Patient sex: M
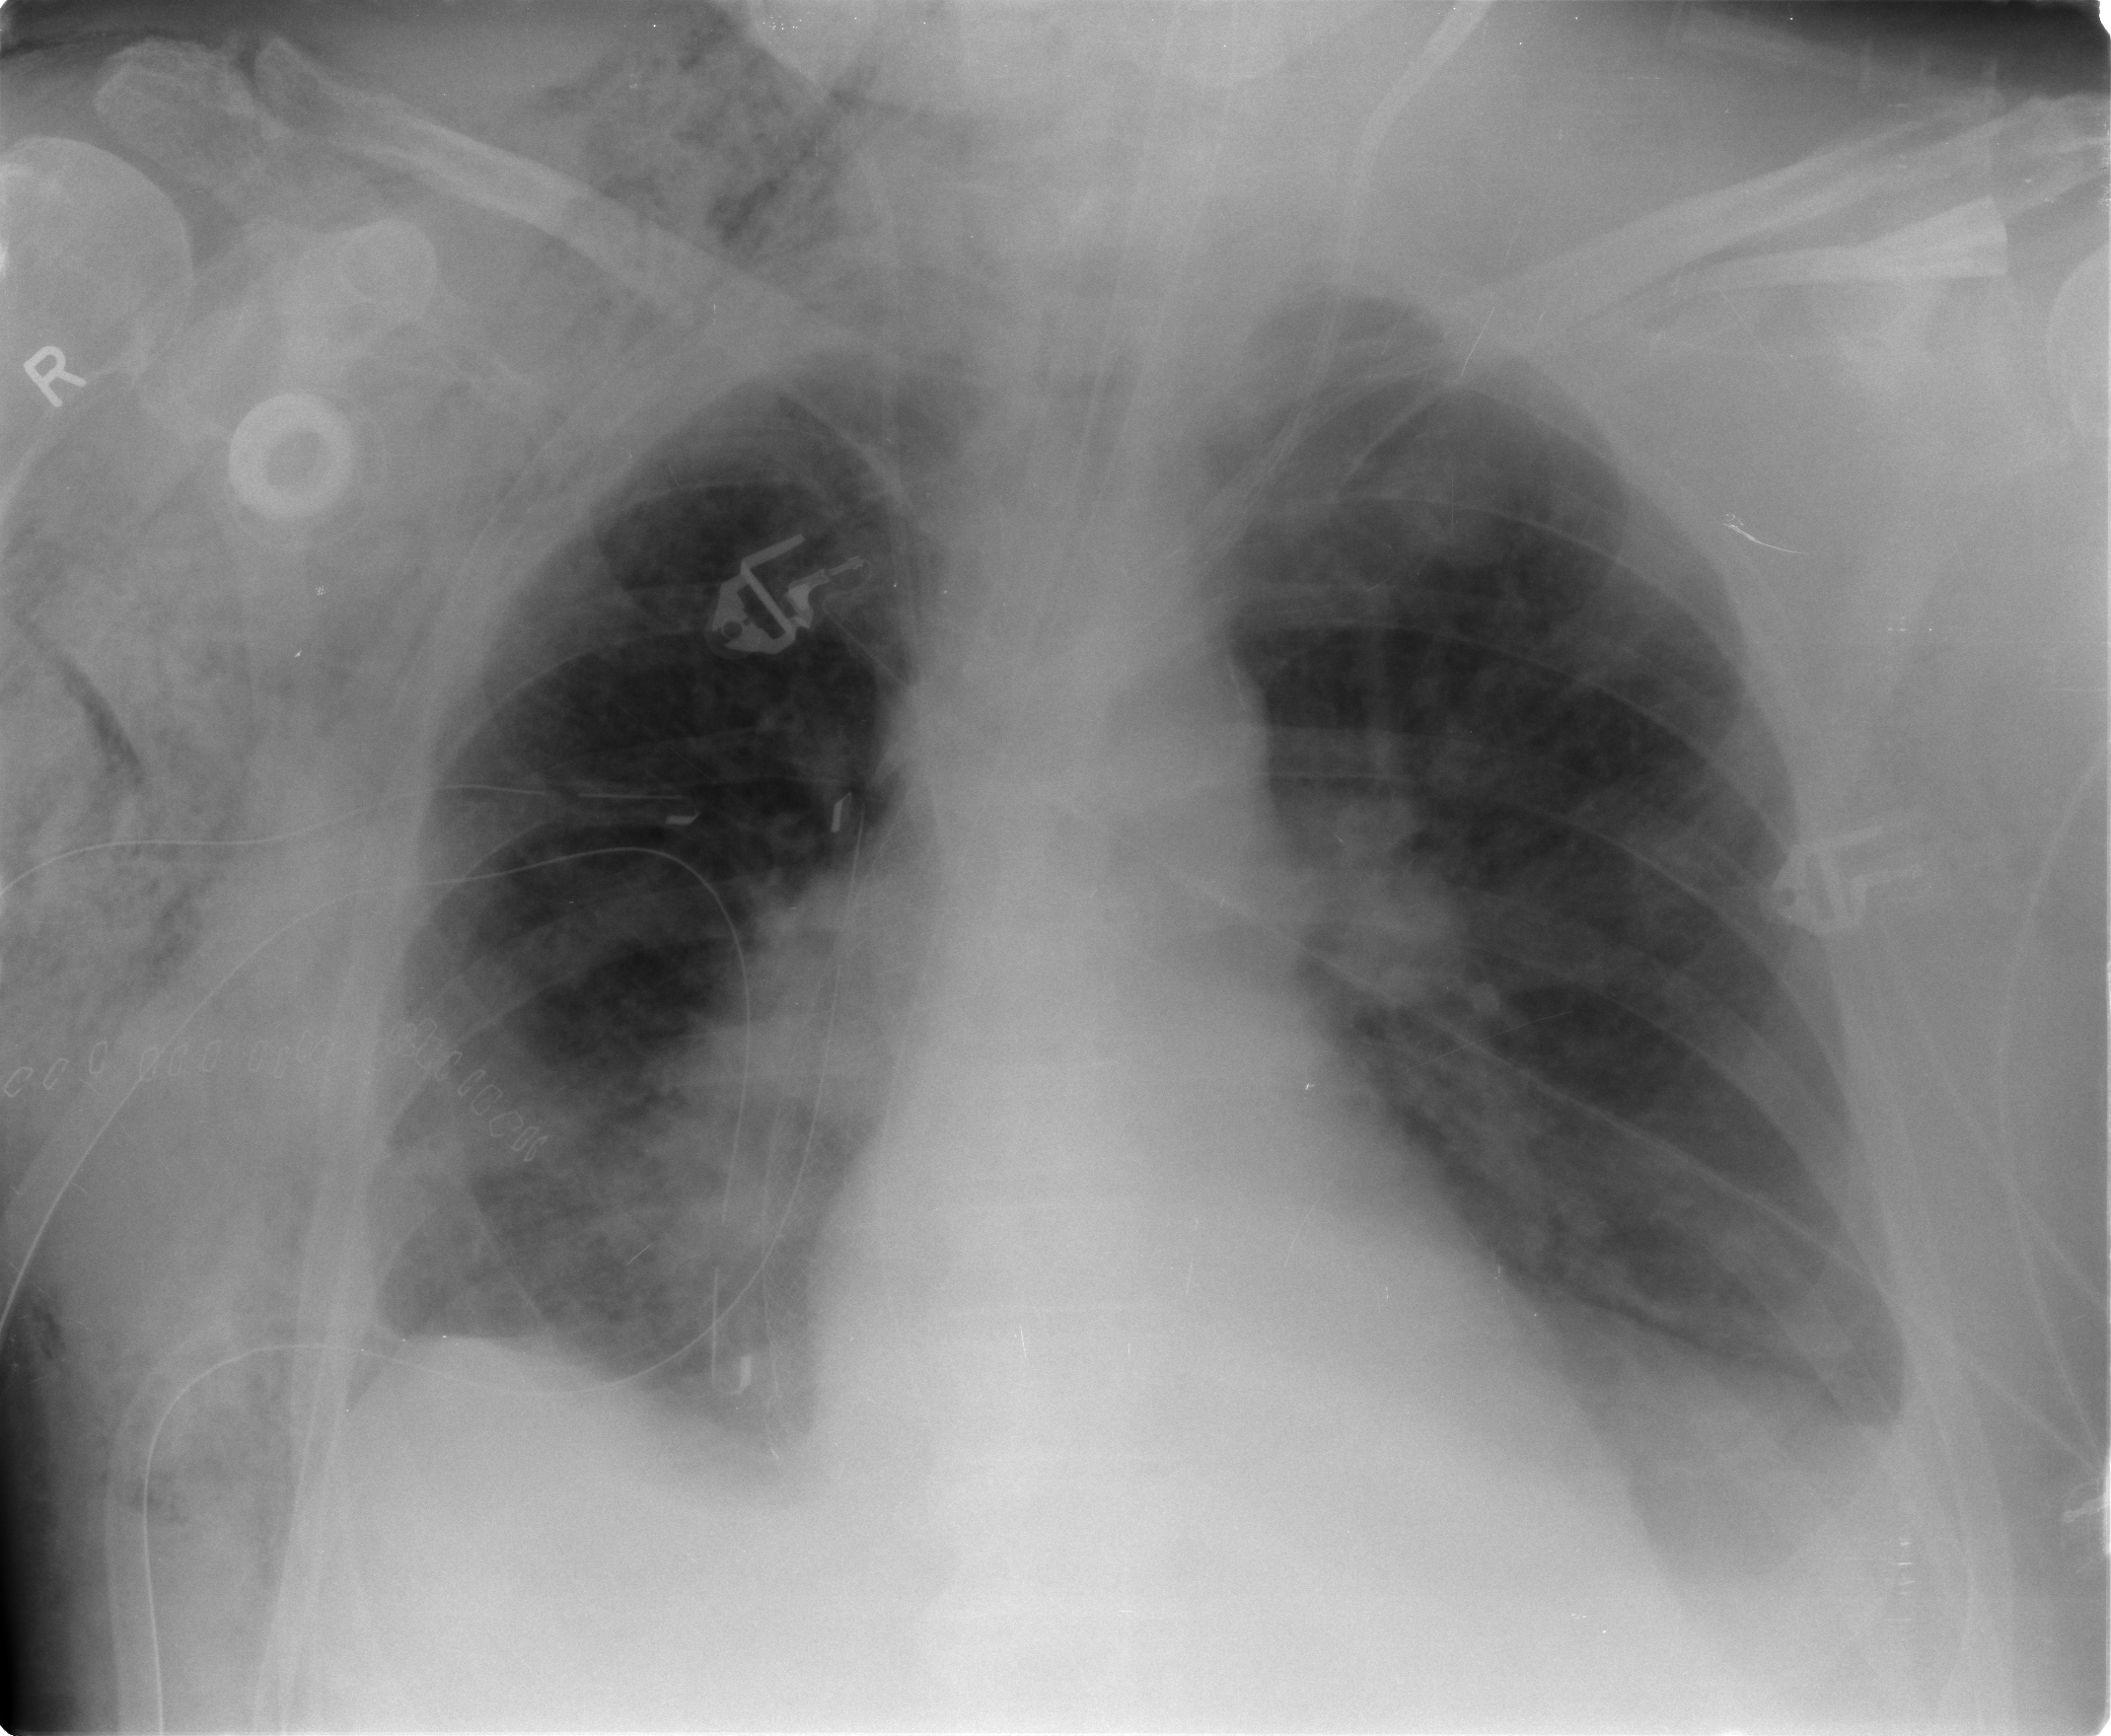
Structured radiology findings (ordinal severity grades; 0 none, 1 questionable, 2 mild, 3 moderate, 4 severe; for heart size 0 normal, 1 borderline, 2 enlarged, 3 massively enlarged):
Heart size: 0
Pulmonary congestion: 2
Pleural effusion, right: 1
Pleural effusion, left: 2
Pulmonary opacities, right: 2
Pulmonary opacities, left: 2
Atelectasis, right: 2
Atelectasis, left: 2